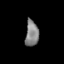
Tissue: skin
Cell type: Epithelial cells
Senescence score: 0.9394
Nuclear area (px): 336
Mean DAPI intensity: 131.22